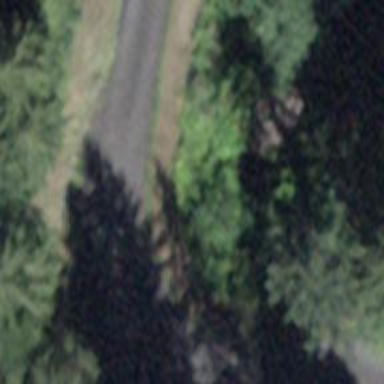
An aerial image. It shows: Culvert tunnel.